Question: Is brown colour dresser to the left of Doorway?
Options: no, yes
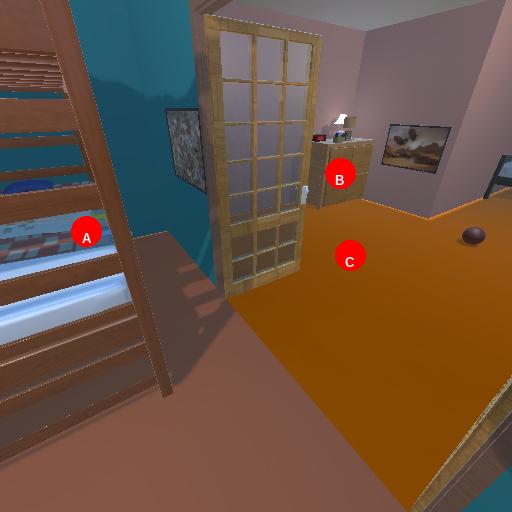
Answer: no